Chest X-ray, AP view. Patient: 18 years old, sex M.
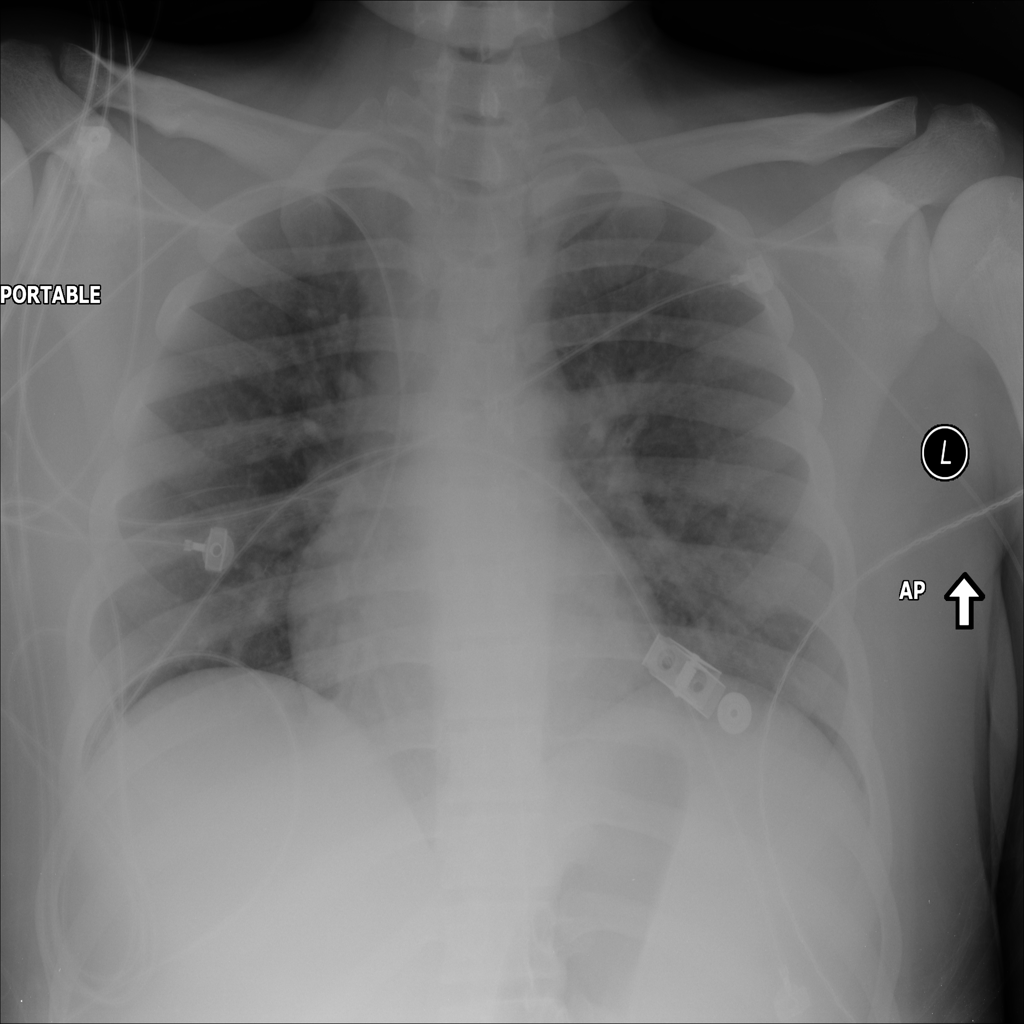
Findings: No Finding